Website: walmart
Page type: payment
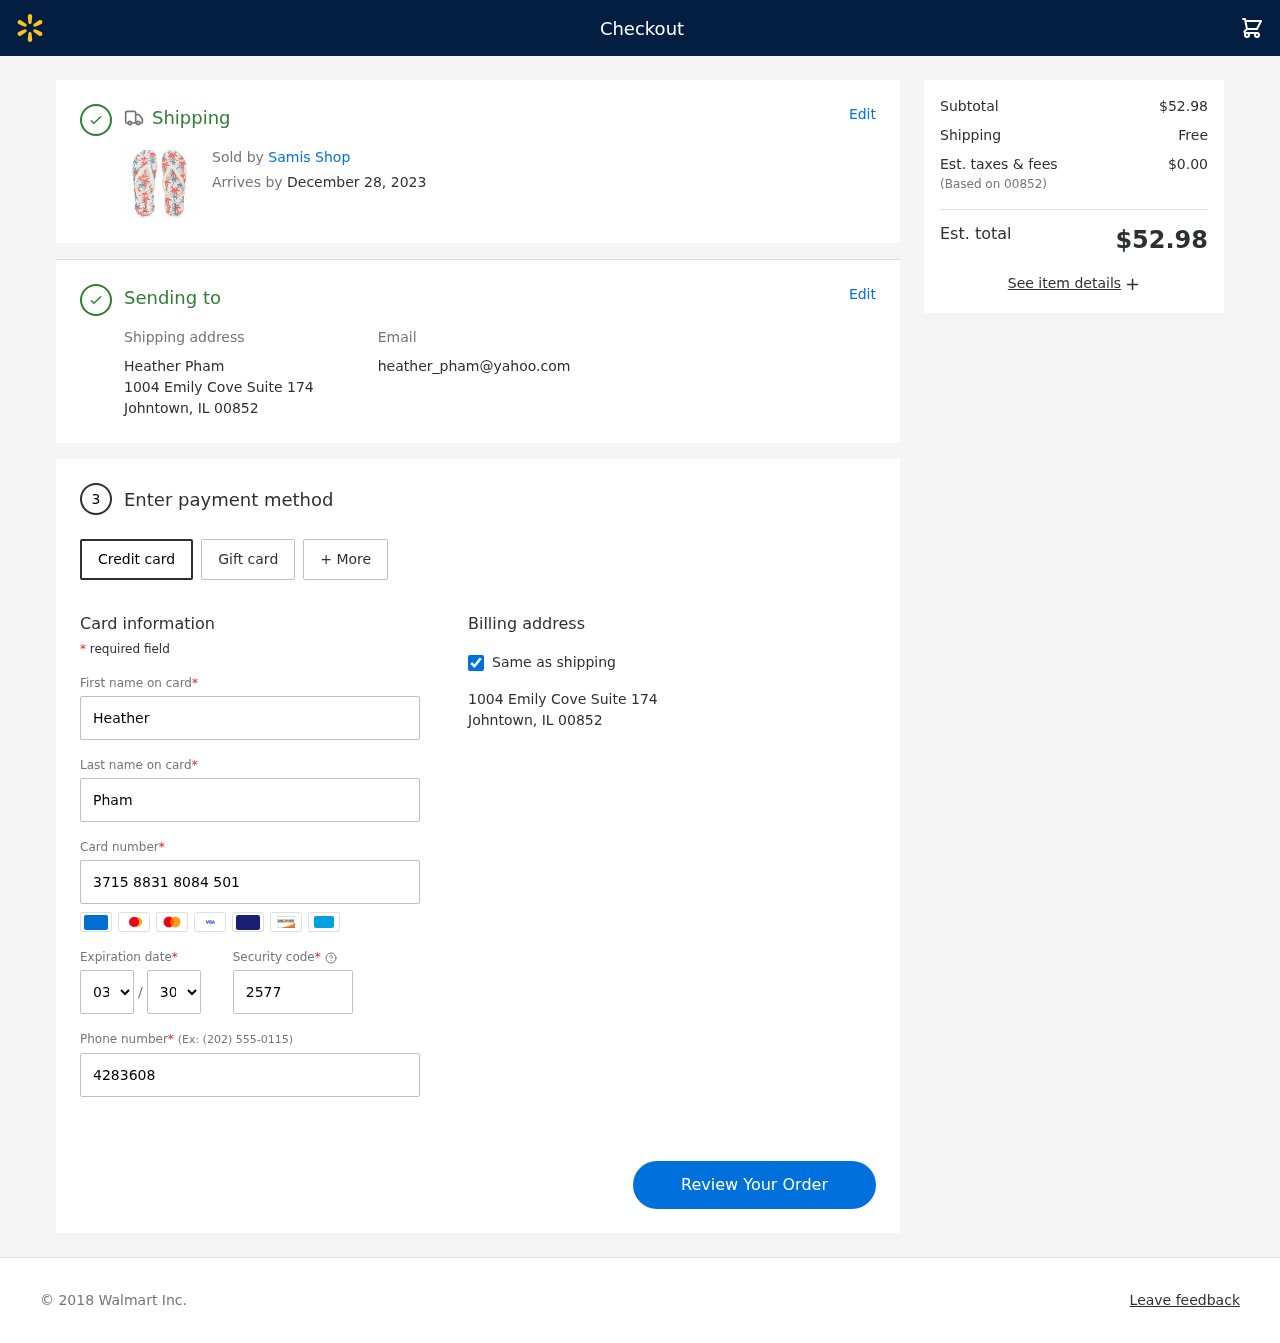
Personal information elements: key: PII_CARD_CVV
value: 2577
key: PII_CARD_EXPIRY_MONTH
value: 03
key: PII_CARD_EXPIRY_YEAR
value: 30
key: PII_CARD_NUMBER
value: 3715 8831 8084 501
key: PII_CITY_STATE_ZIP
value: Johntown, IL 00852
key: PII_EMAIL
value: heather_pham@yahoo.com
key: PII_FIRSTNAME
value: Heather
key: PII_FULLNAME
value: Heather Pham
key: PII_LASTNAME
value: Pham
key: PII_PHONE
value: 4283608698
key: PII_POSTCODE
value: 00852
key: PII_STREET
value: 1004 Emily Cove Suite 174
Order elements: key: ORDER_DELIVERY_DATE
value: December 28, 2023
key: ORDER_SUBTOTAL
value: $52.98
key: ORDER_SHIPPING_COST
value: Free
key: ORDER_TAX
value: $0.00
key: ORDER_TOTAL
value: $52.98